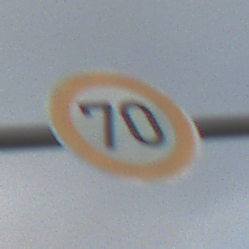
Verkehrszeichen: Geschwindigkeit70
Umgebung: Outdoor, RoadRail
Tageszeit: SunriseSunset
Wetter: PartlyCloudy
Licht: Natural
Jahreszeit: NotSpecified
Kontrast: LowContrast